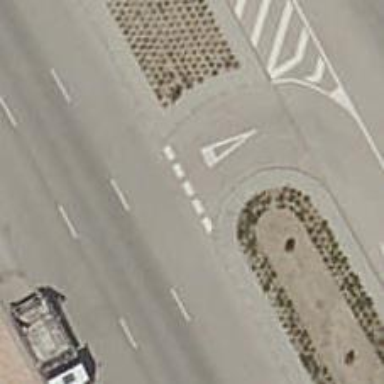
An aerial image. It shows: Road with "give way" sign.